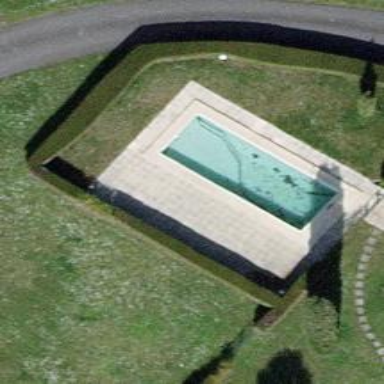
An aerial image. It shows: Swimming pool located in leisure land.